Question: Initial guess on why cpu at 40% while page is idle?

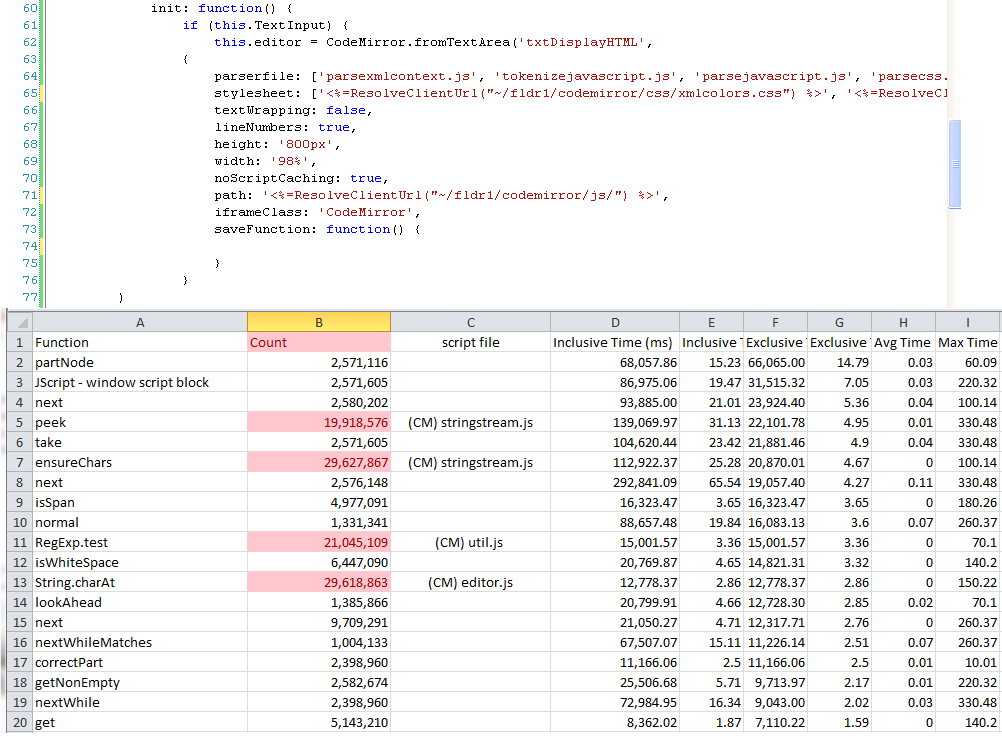
Answer: If I open <URL> or some other element on the page.